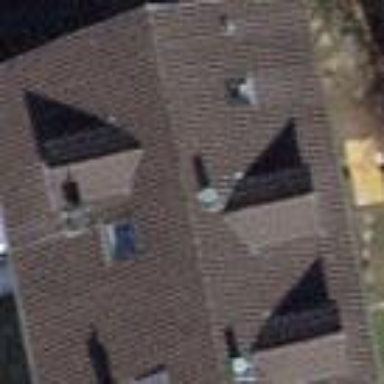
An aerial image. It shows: Building with tile roof.